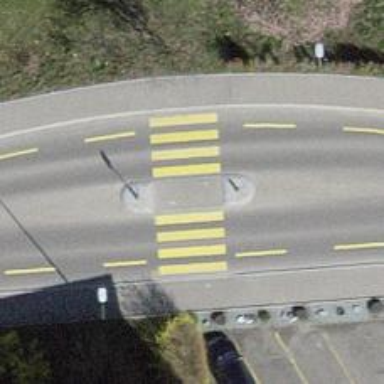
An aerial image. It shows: Tertiary road with asphalt surface and cycle lane.